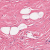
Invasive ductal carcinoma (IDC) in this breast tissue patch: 0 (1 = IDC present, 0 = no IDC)